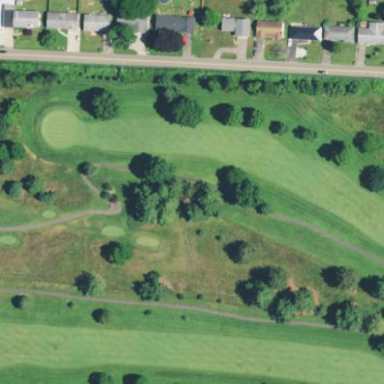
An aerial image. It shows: Golf fairway in the image.